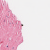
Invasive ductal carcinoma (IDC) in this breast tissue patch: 0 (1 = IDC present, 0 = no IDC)